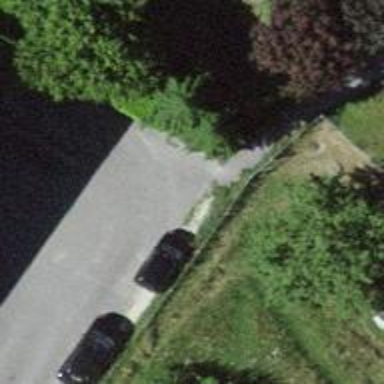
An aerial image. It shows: Hedge barrier.